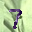
Label: 7